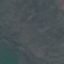
Land use / land cover: HerbaceousVegetation